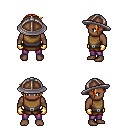
a pixel art fantasy rpg character, male body template, human, dark skin, leather chest armor, magenta pants, light blonde pixie cut hairstyle, chain helm, gold gloves, four views (front, back, left, right), 2x2 character sprite sheet, small pixel art, hard edges, no anti-aliasing